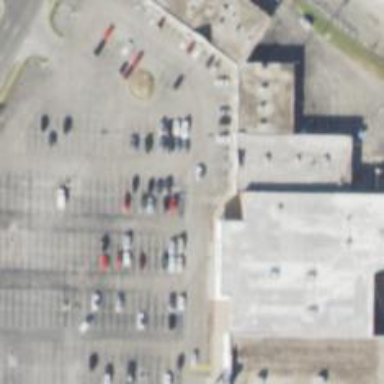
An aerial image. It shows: Parking space.